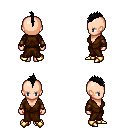
a pixel art fantasy rpg character, female body template, human, light skin, brown robe, teal pants, black mohawk hairstyle, cloth bracers, gold boots, four views (front, back, left, right), 2x2 character sprite sheet, small pixel art, hard edges, no anti-aliasing